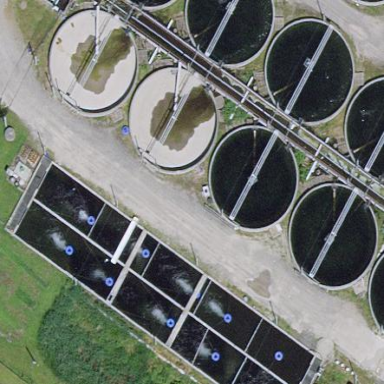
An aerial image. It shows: Image of wastewater.